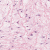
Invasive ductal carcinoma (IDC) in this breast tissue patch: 0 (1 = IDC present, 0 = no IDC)